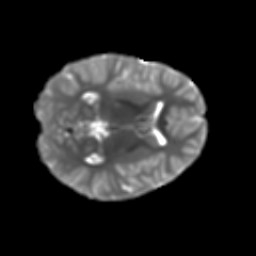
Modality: T2w
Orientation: axial
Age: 12
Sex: male
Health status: ill
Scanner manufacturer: ge
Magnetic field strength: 3 T
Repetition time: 6.752 s
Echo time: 0.079 s